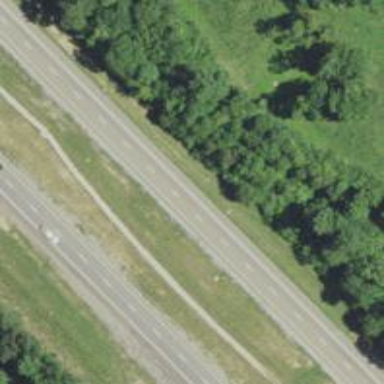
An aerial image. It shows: Expressway with asphalt surface categorized as trunk highway.